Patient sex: M
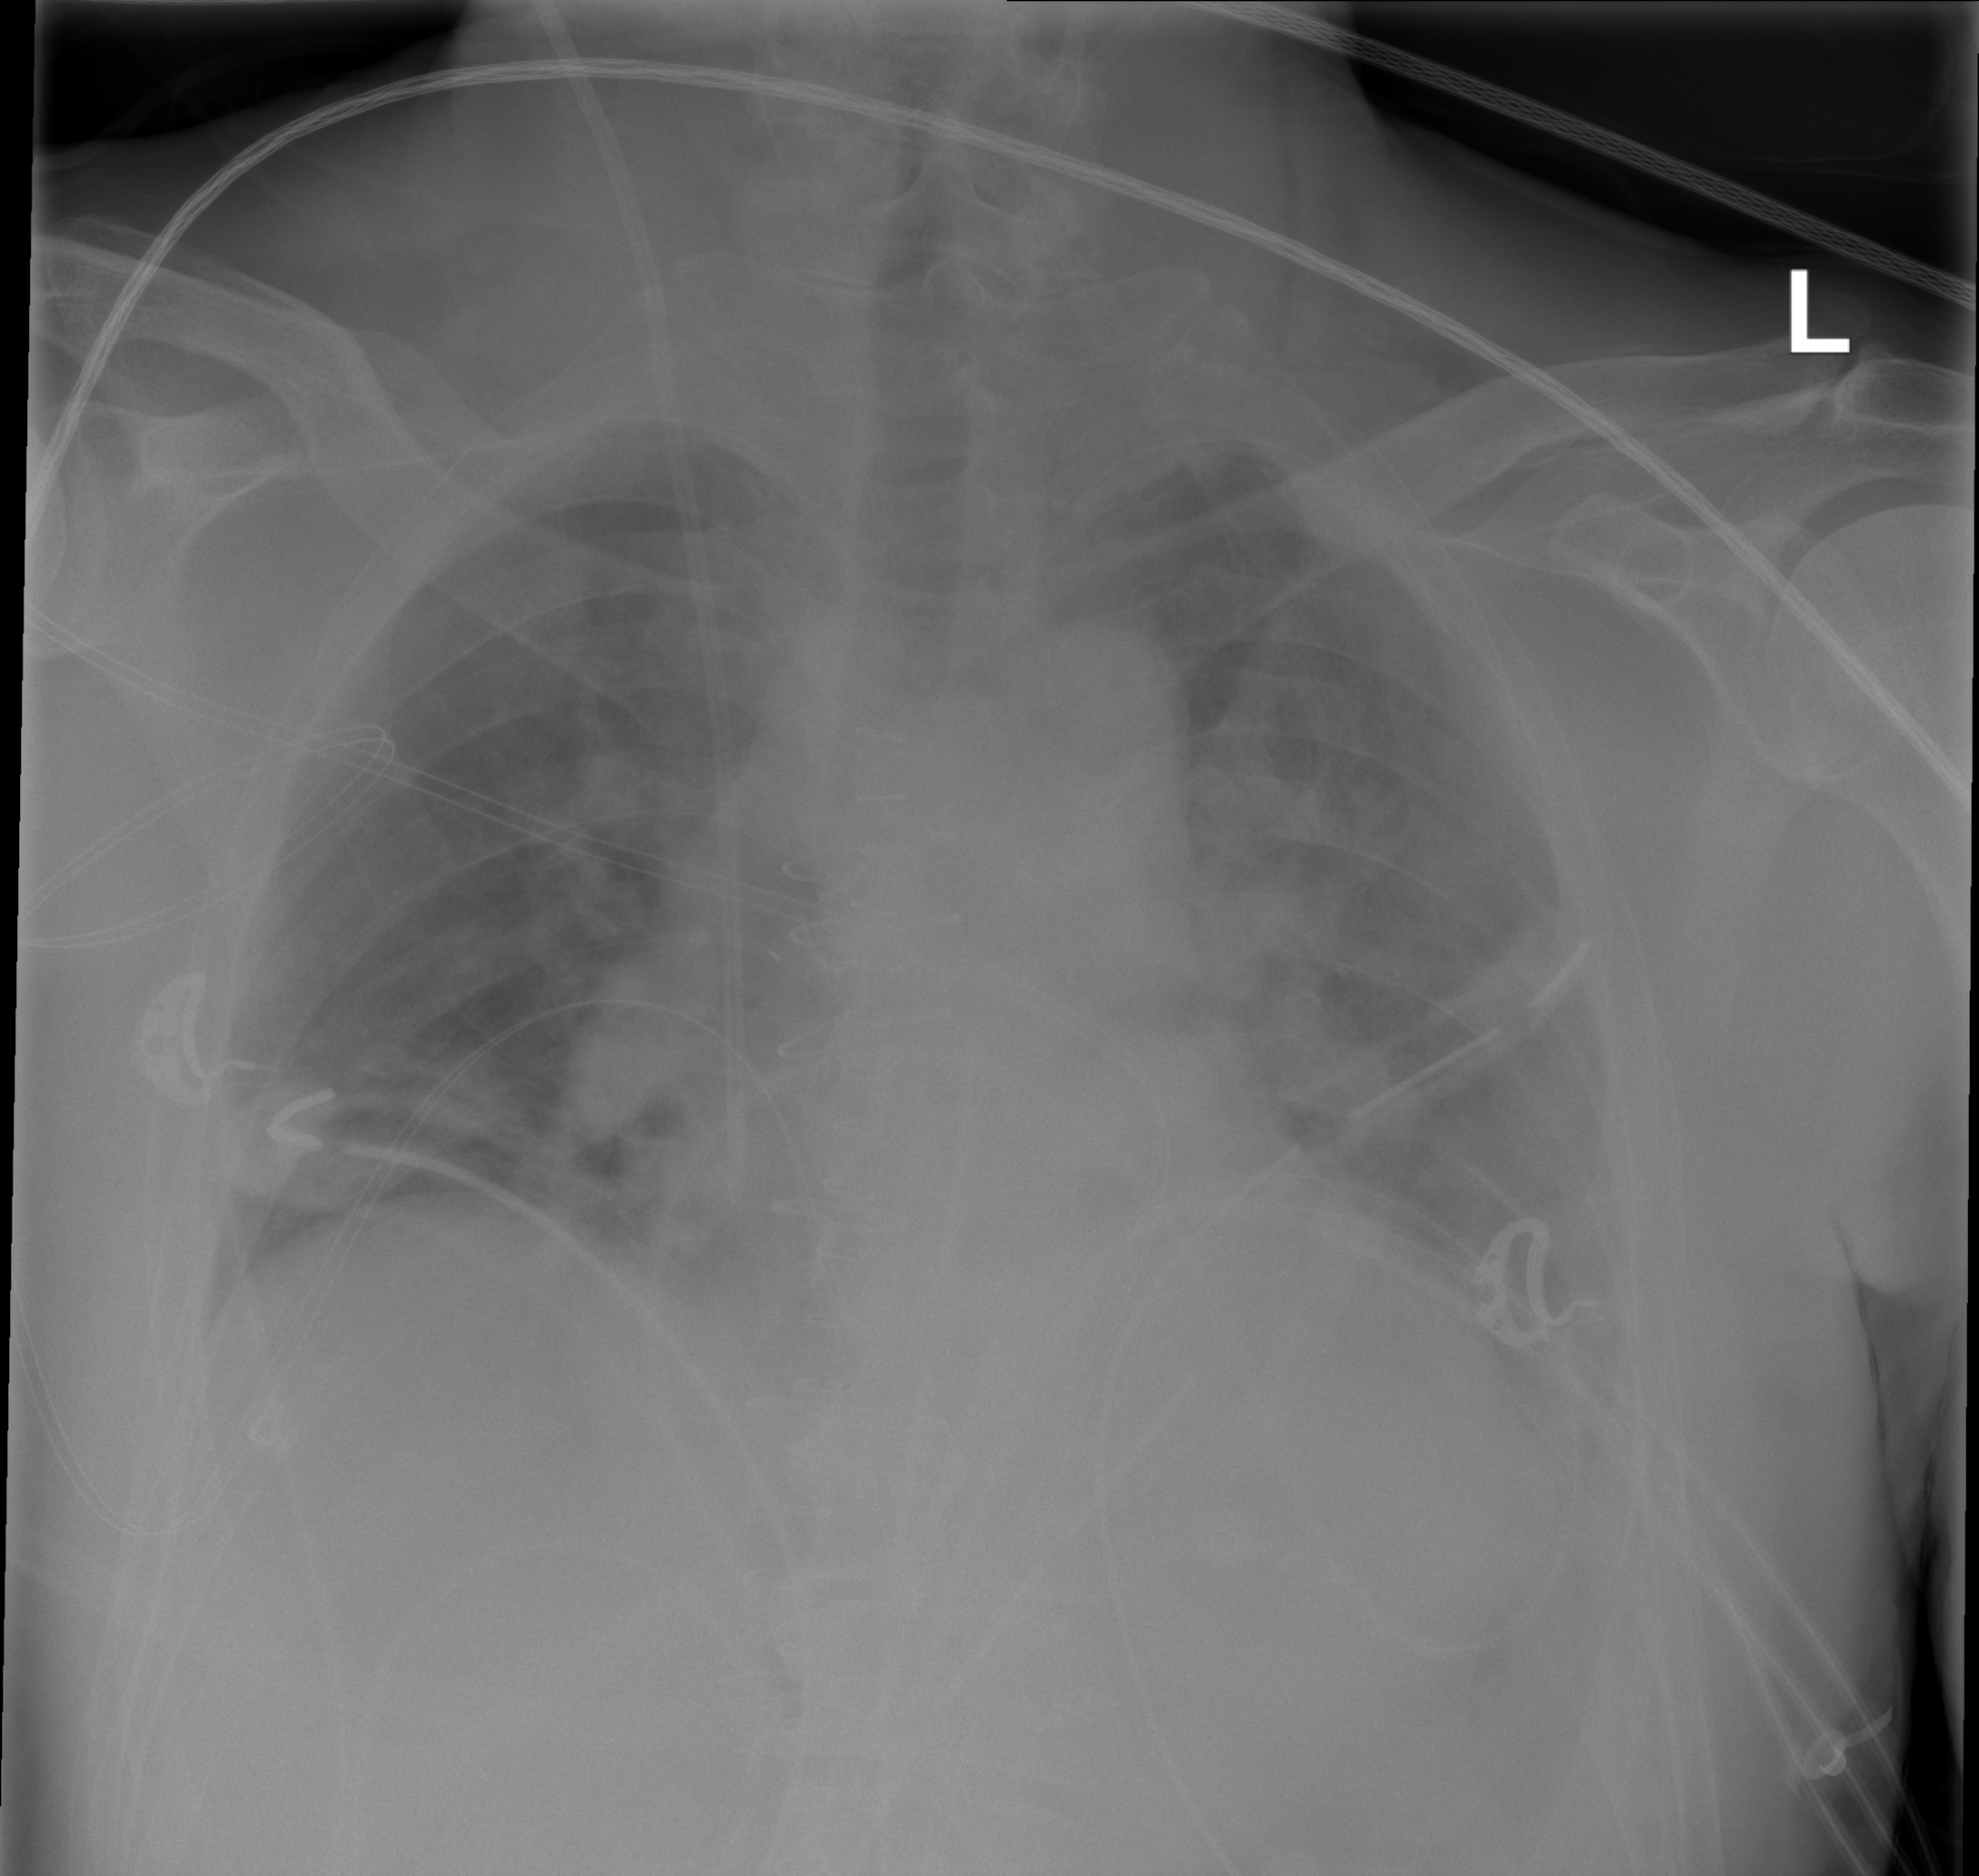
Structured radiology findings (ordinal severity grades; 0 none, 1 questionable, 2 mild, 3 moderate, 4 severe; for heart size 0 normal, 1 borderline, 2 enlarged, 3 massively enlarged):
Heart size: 1
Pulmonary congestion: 2
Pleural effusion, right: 0
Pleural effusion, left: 2
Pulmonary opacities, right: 2
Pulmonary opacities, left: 2
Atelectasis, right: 2
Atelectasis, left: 2